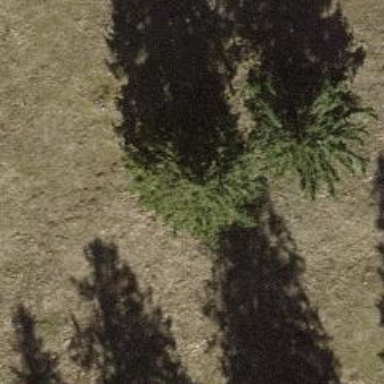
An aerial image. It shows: Single tag "natural: tree."